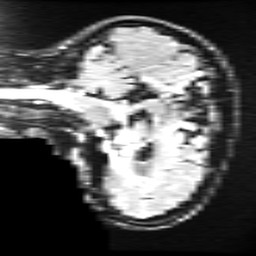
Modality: FLAIR
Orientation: sagittal
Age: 29
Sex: female
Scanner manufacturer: ge
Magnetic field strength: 3 T
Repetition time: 11 s
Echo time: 0.1497 s